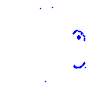
Particle: proton